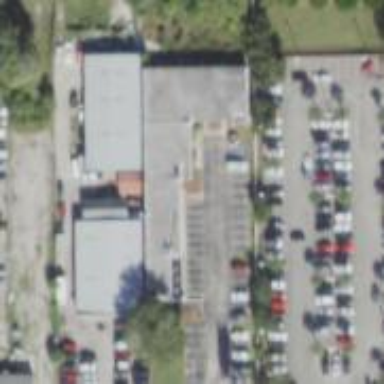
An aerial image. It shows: Parking space.